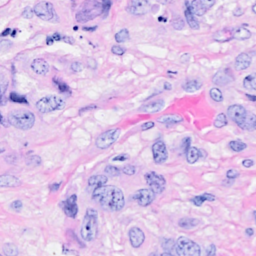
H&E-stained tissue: Breast